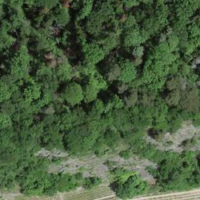
EUNIS habitat code: 41
Species observed at this site:
Melittis melissophyllum